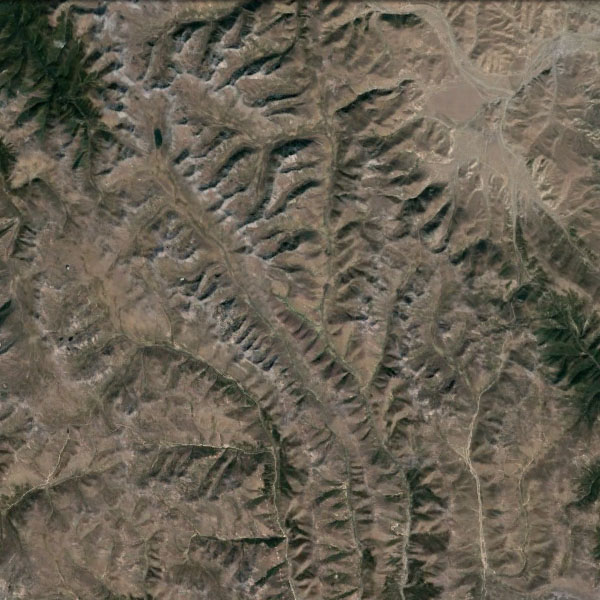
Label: Mountain